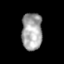
Tissue: skin
Cell type: Epithelial cells
Senescence score: 0.2682
Nuclear area (px): 753
Mean DAPI intensity: 164.622